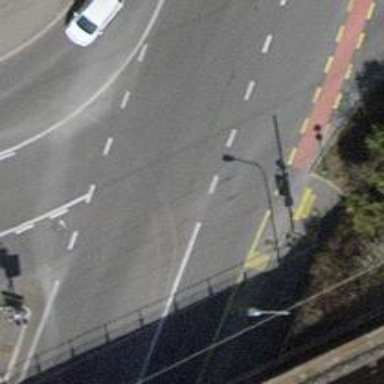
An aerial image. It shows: Primary highway with asphalt surface. There is cycle track on both sides.